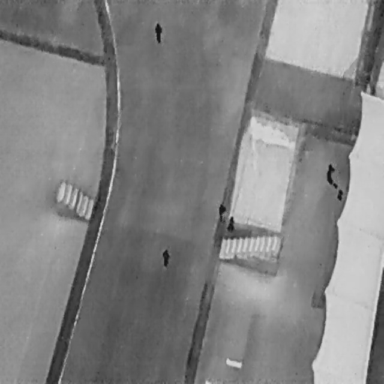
There are four People in the infrared image.